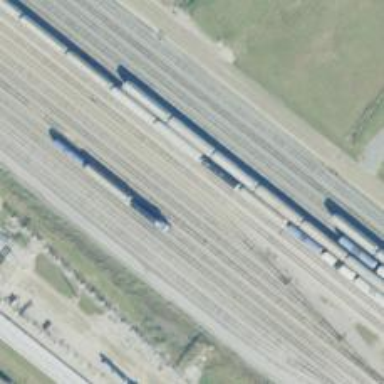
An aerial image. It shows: Railway spur service.